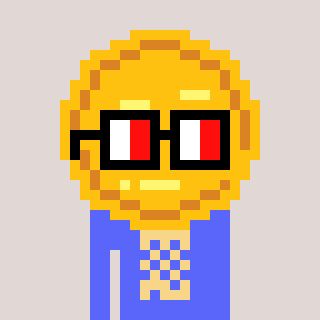
a pixel art character with square glasses with black frames and red eyes, a medal-shaped head and a purple-colored body on a warm background